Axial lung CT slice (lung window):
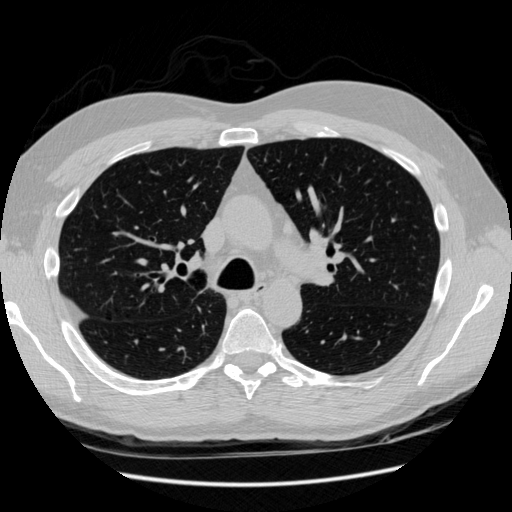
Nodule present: no